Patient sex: M
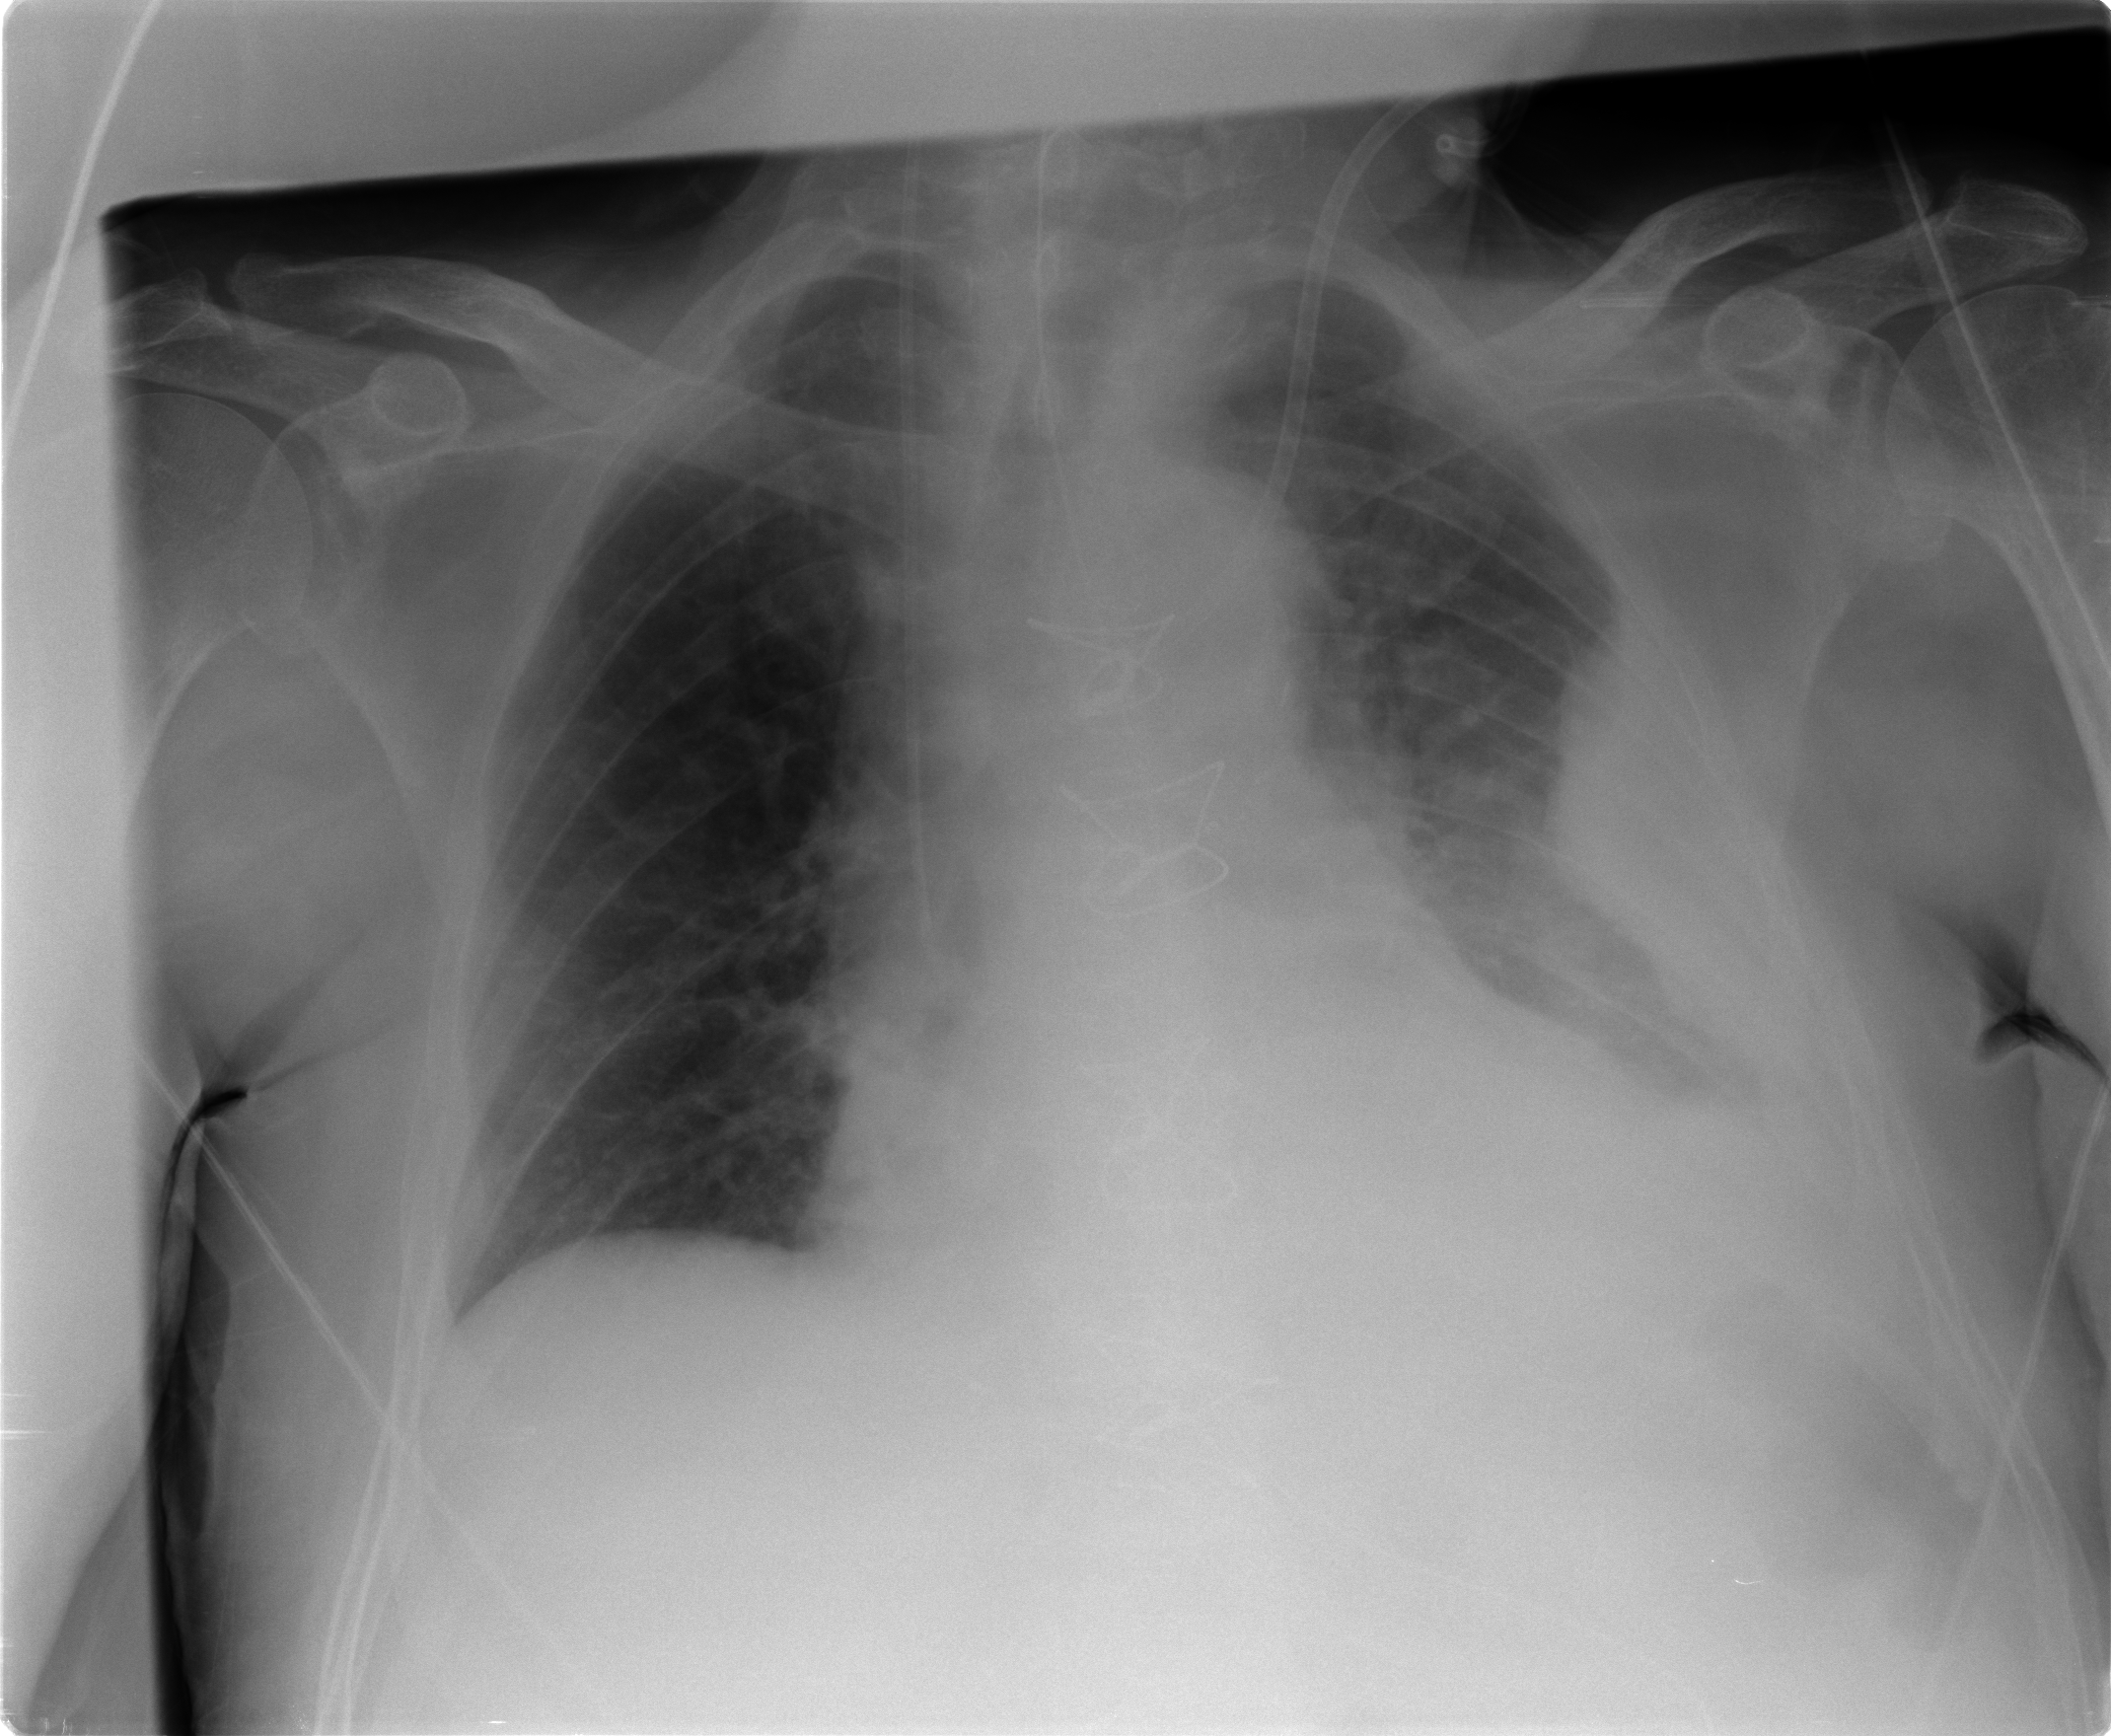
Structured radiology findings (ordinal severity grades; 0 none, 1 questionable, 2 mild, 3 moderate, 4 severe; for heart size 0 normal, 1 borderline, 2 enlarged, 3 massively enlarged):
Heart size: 0
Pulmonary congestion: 2
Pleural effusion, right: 0
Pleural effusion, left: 2
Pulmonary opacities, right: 0
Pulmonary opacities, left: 0
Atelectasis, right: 0
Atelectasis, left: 2